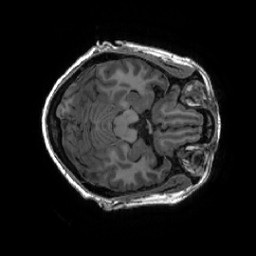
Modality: T1w
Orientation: axial
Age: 55
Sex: female
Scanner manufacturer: ge
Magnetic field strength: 3 T
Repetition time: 0.007348 s
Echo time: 0.003036 s